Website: crate-barrel
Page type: billing-address
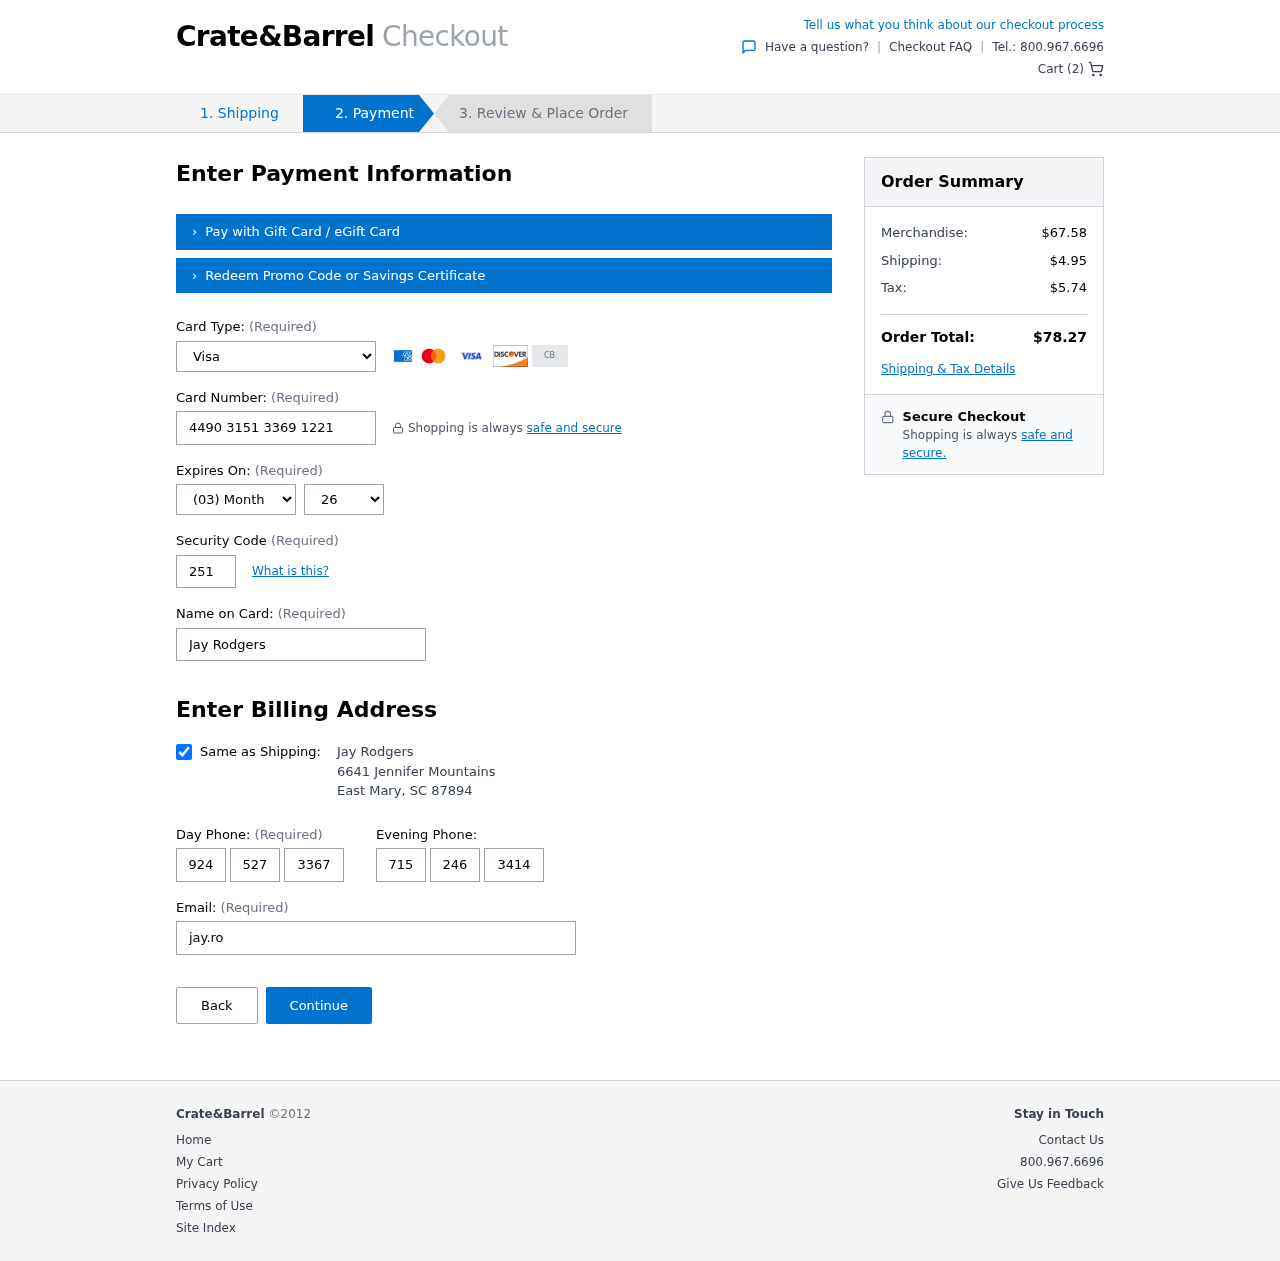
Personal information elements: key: PII_CARD_CVV
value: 251
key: PII_CARD_EXPIRY_MONTH
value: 03
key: PII_CARD_EXPIRY_YEAR
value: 26
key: PII_CARD_NUMBER
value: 4490 3151 3369 1221
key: PII_CARD_TYPE
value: Visa
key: PII_CITY
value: East Mary
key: PII_EMAIL
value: jay.rodgers@hotmail.com
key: PII_FULLNAME
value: Jay Rodgers
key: PII_PHONE_ALT_AREA
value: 715
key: PII_PHONE_ALT_PREFIX
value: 246
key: PII_PHONE_ALT_SUFFIX
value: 3414
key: PII_PHONE_AREA
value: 924
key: PII_PHONE_PREFIX
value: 527
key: PII_PHONE_SUFFIX
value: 3367
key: PII_POSTCODE
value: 87894
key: PII_STATE_ABBR
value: SC
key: PII_STREET
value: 6641 Jennifer Mountains
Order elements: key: ORDER_NUM_ITEMS
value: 2
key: ORDER_SUBTOTAL
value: $67.58
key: ORDER_SHIPPING_COST
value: $4.95
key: ORDER_TAX
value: $5.74
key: ORDER_TOTAL
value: $78.27